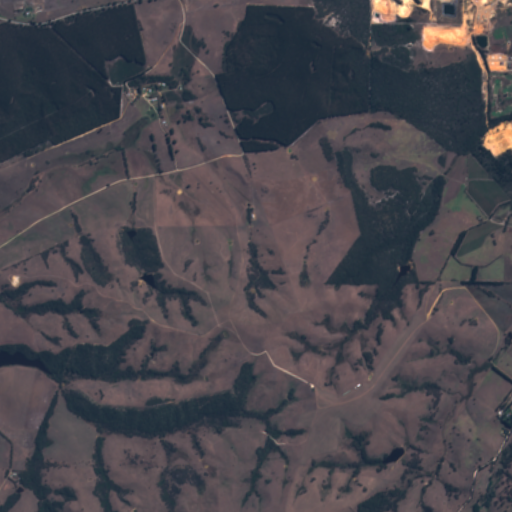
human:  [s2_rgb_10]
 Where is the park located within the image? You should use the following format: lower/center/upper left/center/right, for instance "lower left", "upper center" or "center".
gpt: The park is located in the upper right of the image.
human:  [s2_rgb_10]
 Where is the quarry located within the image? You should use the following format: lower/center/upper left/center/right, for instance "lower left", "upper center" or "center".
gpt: The quarry is located in the upper right of the image.
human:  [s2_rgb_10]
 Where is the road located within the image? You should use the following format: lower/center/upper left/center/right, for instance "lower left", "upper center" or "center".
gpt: There is no road in the image.